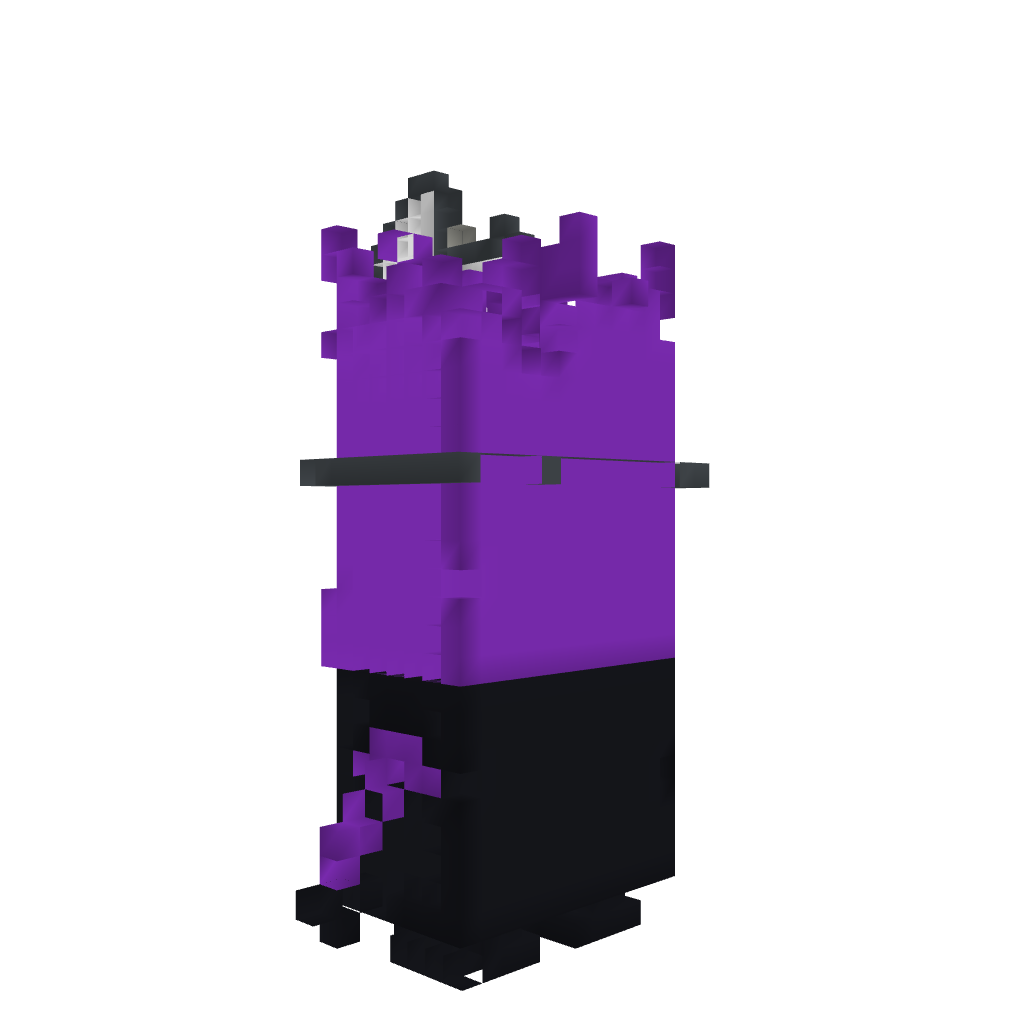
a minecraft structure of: Mutant Minion from Despicable Me 2